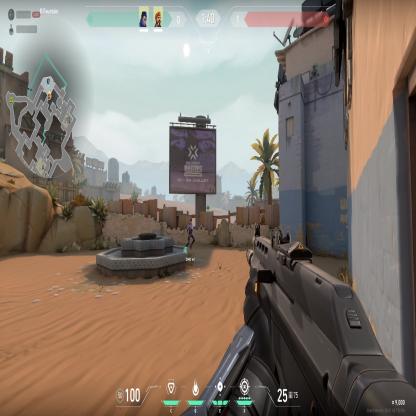
Label: teammate